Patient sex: M
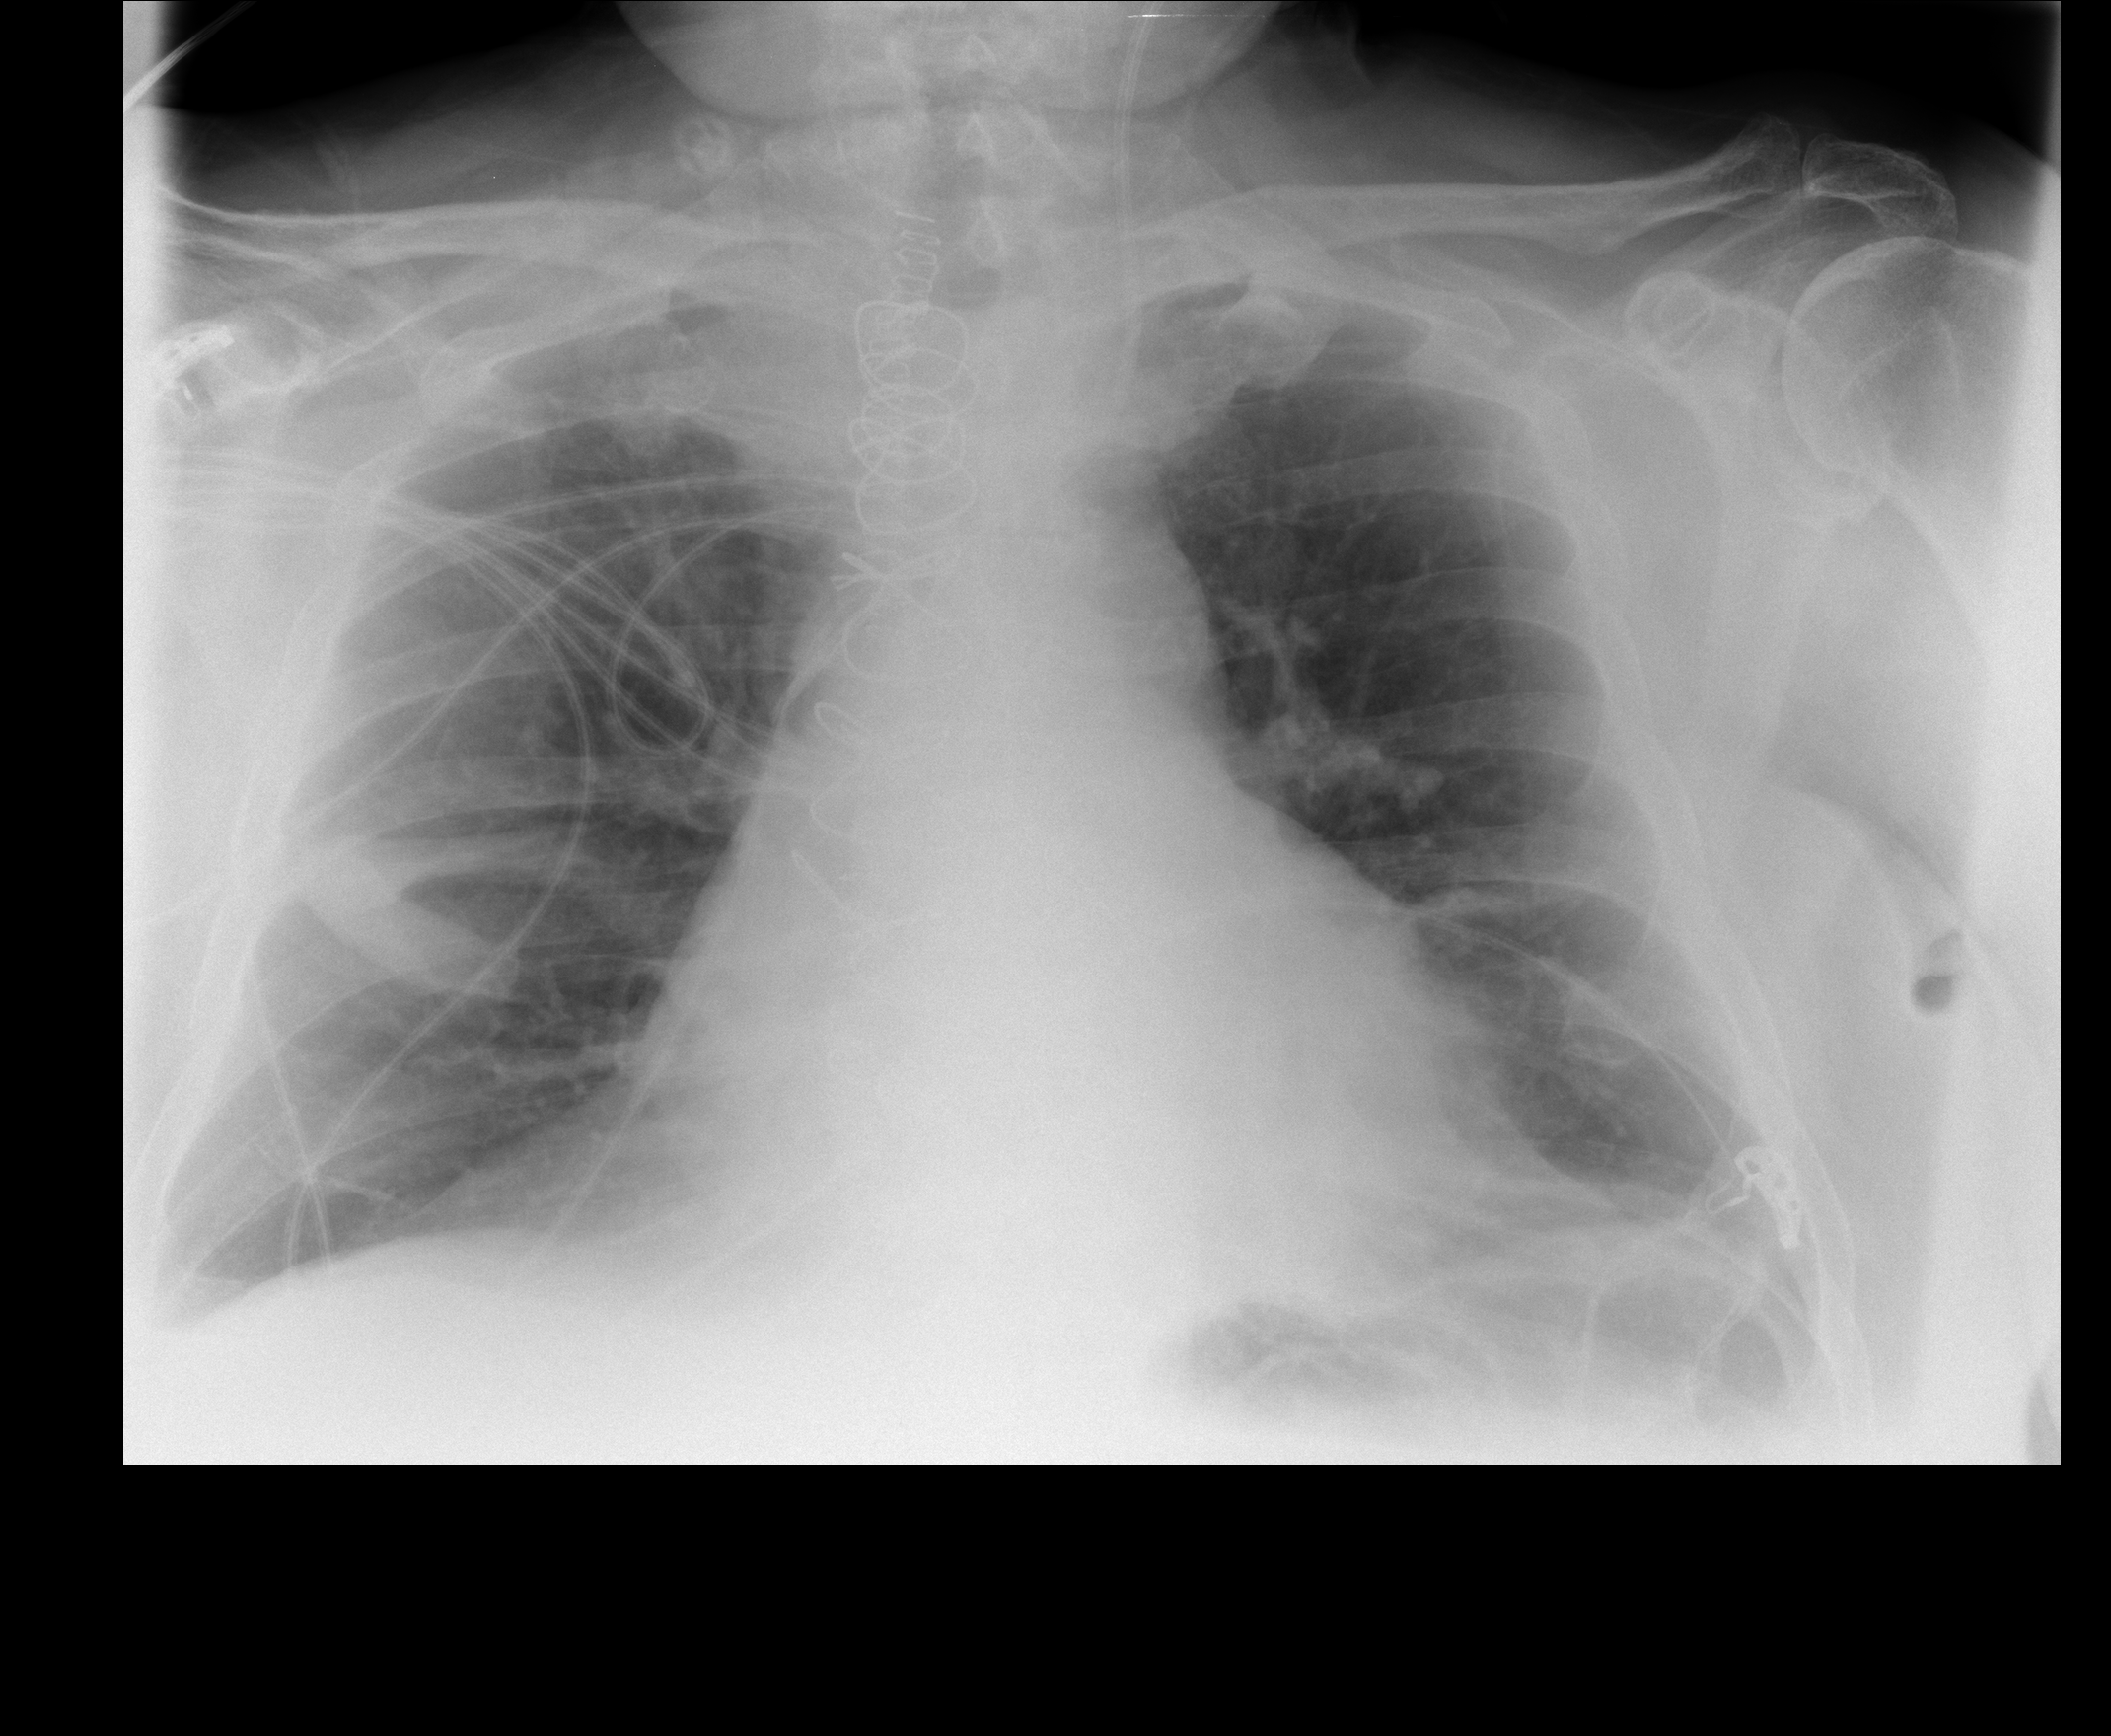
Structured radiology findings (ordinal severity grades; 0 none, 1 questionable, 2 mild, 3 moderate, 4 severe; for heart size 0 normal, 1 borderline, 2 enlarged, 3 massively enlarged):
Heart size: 0
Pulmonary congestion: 0
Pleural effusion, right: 1
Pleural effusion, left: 1
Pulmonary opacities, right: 0
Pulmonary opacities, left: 0
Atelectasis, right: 1
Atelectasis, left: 1